Field crop: maize
Growth stage: 1
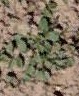
Species: convolvulus